Question: I have written a script to scrape data from a website. It has 2 columns. But I want to add another column to it (abstract column). How can I do this inside the same loop? I need to get the 'abstract' data in the third column. Image attached below.

The code is below:
'''
import requests
import csv
from bs4 import BeautifulSoup
file = "Details181.csv"
Headers = ["Category", "Vulnerabilities", "Abstract"]
url = "https:/en/weakness?po={}"
with open(file, 'w', newline='') as f:
csvriter = csv.writer(f, delimiter=',', quotechar='"')
csvriter.writerow(Headers)
for page in range(1, 131):
r = requests.get(url.format(page))
soup = BeautifulSoup(r.text, 'lxml')
for title in soup.select('div.title > h1'):
csvriter.writerow([title.strip() for title in
title.text.split(':')]);
'''
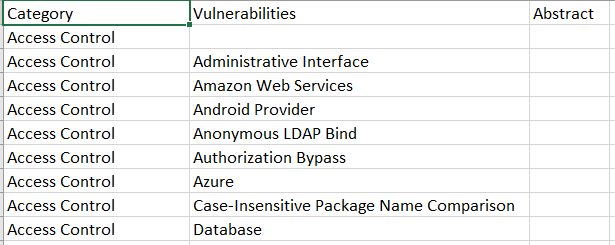
Answer: According to your description, I guess 'abstract' and 'category, vulnerability' maybe have the common father div element.
Then I try to find the common div and extract data in every loop, finally, I verified my guess, I also add default value for 'vulnerability' when 'title' has no 'vulnerability content'
The following code run successfully
'''
import requests
import csv
from bs4 import BeautifulSoup
file = "Details181.csv"
Headers = ["Category", "Vulnerabilities", "Abstract"]
url = "https://vulncat.fortify.com/en/weakness?po={}"
with open(file, 'w', newline='') as f:
csvriter = csv.writer(f, delimiter=',', quotechar='"')
csvriter.writerow(Headers)
for page in range(1, 131):
r = requests.get(url.format(page))
soup = BeautifulSoup(r.text, 'lxml')
# find the common father div info
all_father_info = soup.find_all("div", class_="detailcell weaknessCell panel")
for father in all_father_info:
# find the son div info, then extract data
son_info_12 = father.find('h1').text.split(":")
if len(son_info_12) == 2:
category, vulnerability = son_info_12[0].strip(), son_info_12[1].strip()
elif len(son_info_12) == 1:
category = son_info_12[0].strip()
vulnerability = ""
else:
category, vulnerability = "", ""
# find the son div info, then extract abstract
abstract = father.find("div", class_="t").text.strip()
# write data into csv file
csvriter.writerow([category, vulnerability, abstract])
'''